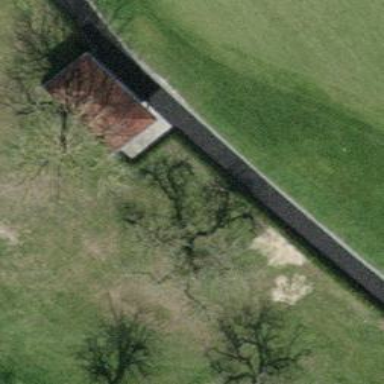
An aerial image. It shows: Designated golf cartpath for service vehicles.